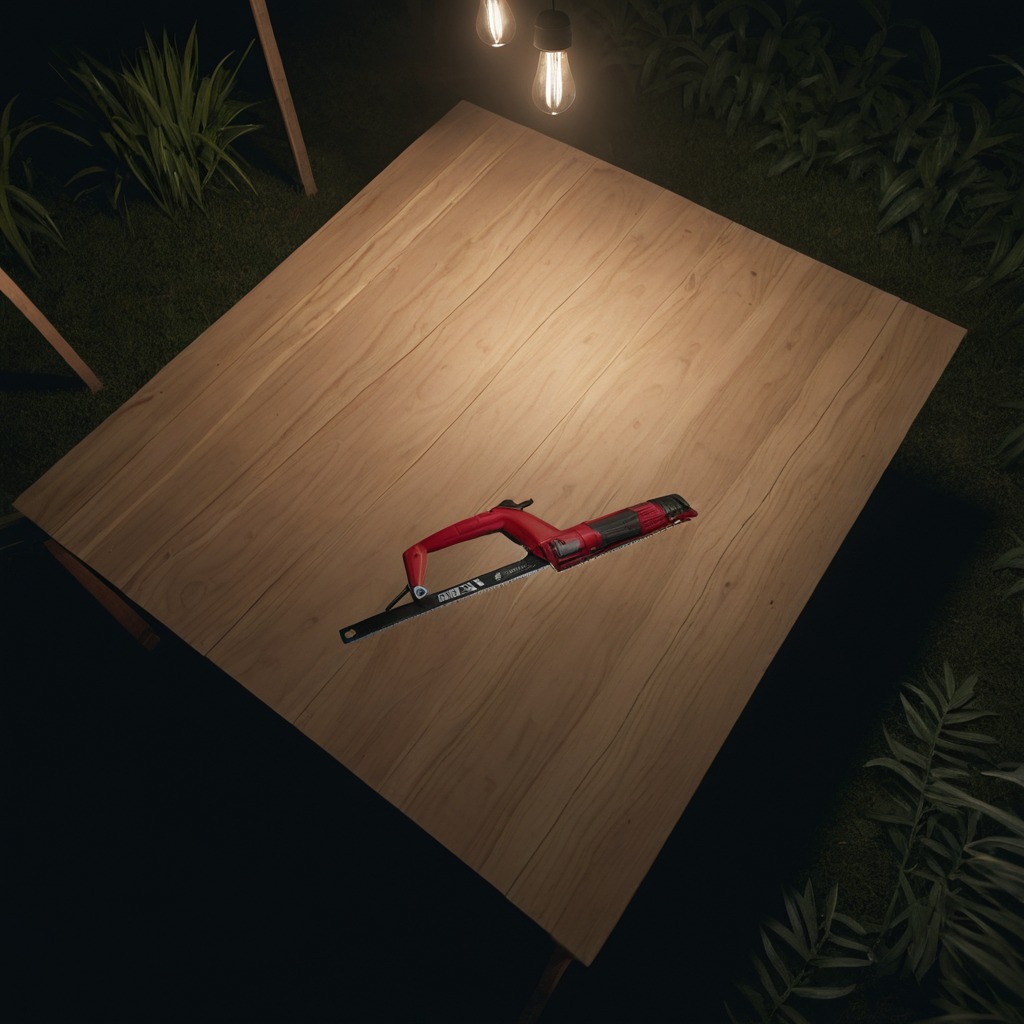
A metal saw is lying on a wooden table inside a jungle field workshop tent at night dim ambient light soft shadows worn but